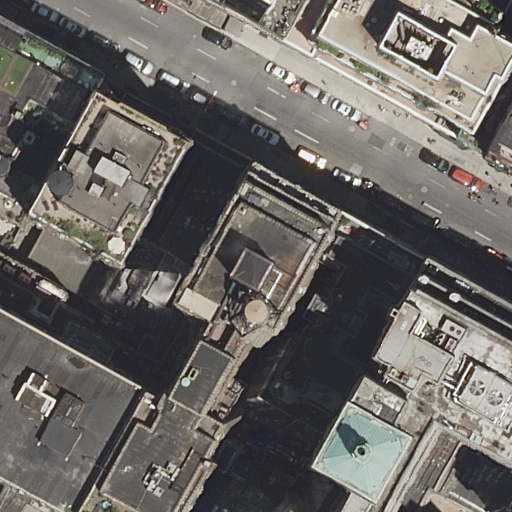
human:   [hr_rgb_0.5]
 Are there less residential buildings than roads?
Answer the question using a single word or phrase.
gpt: no

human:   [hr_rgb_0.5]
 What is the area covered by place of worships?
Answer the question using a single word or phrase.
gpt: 901m2

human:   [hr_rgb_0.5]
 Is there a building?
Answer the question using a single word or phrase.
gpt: yes

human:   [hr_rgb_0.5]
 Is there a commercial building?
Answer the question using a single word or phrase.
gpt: no

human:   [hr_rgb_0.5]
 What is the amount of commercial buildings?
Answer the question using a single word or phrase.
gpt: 0

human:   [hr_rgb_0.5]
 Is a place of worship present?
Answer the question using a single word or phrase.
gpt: yes

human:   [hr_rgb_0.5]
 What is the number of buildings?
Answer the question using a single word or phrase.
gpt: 13

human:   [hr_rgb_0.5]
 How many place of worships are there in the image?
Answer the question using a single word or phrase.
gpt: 1

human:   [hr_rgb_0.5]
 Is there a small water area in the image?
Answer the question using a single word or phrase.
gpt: no

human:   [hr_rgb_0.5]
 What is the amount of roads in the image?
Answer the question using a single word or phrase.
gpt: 1

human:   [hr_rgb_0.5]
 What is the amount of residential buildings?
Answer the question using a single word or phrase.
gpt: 12

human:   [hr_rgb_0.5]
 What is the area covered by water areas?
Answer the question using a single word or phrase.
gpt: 0m2

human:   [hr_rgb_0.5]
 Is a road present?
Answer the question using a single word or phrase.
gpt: yes

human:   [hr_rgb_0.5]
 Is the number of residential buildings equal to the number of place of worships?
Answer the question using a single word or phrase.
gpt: no

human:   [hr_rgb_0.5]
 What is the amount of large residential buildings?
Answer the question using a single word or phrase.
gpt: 6

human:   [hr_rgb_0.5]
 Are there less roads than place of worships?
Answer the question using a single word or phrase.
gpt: no

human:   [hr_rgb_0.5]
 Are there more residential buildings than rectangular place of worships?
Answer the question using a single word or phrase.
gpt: yes

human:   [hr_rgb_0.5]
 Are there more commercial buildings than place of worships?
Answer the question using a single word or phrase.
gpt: no

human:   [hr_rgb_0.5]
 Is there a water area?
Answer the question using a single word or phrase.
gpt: no

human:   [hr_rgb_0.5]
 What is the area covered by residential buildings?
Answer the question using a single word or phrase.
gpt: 6874m2

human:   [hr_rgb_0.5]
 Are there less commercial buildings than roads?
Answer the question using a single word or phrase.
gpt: yes

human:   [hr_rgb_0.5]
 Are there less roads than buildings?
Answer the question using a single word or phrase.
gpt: yes

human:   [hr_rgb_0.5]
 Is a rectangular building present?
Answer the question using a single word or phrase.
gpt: yes

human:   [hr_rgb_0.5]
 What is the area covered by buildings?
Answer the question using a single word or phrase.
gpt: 6914m2

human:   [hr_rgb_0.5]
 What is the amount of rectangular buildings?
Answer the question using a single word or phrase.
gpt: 6

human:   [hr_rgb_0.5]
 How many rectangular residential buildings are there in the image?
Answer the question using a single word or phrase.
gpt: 5

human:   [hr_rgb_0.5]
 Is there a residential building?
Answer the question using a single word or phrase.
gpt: yes

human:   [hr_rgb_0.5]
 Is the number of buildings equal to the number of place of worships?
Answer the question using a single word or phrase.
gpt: no

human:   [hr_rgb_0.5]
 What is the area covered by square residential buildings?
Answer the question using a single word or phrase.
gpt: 0m2

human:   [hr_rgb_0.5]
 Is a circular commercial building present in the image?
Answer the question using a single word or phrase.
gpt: no

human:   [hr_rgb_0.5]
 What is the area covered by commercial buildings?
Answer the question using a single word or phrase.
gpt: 0m2

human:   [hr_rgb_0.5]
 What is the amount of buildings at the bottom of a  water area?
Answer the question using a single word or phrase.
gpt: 0

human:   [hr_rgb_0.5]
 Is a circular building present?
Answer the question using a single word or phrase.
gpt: no

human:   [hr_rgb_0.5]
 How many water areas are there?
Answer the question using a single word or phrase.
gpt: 0

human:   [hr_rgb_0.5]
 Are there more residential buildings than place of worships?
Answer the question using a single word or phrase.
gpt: yes

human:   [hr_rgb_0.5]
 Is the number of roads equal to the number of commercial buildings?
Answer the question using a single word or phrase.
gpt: no

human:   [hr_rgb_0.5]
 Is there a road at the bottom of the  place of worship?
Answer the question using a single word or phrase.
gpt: no

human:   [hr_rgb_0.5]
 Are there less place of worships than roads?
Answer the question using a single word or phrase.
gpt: no

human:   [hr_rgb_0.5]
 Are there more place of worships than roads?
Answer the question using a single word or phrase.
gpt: no

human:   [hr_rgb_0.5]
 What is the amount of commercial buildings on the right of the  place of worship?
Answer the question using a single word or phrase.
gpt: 0

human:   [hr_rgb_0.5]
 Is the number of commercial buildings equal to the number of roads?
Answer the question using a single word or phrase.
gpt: no

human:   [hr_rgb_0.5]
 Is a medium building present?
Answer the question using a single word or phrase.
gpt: yes

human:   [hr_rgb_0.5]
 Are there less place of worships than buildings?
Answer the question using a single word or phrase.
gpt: yes

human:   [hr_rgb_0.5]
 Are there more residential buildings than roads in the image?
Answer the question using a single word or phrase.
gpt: yes

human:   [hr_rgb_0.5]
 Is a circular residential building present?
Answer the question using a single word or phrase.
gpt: no

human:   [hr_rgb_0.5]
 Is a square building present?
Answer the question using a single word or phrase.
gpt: no

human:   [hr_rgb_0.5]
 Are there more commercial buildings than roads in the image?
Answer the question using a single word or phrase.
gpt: no

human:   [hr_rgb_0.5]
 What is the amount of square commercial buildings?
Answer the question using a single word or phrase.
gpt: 0

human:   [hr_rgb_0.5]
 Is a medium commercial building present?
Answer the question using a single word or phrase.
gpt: no

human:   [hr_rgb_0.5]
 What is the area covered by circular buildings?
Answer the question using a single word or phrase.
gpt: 0m2

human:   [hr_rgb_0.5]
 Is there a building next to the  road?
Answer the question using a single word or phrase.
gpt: yes

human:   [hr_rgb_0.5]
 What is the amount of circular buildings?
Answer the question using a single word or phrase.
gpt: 0

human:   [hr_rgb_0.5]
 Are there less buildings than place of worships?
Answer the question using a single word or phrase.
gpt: no

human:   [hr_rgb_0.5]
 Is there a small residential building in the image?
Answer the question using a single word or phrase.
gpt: yes

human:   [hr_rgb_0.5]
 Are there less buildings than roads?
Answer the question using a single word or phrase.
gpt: no

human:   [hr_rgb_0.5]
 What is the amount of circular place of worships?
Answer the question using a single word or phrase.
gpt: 0

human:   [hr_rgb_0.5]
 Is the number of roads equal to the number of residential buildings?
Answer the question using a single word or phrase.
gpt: no

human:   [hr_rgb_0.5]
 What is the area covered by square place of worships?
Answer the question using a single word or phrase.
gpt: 0m2

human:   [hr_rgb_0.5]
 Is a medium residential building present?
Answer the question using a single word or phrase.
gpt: yes

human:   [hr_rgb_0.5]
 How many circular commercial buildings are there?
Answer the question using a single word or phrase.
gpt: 0

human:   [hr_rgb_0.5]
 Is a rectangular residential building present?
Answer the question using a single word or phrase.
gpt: yes

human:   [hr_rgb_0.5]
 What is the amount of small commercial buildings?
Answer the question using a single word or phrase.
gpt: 0

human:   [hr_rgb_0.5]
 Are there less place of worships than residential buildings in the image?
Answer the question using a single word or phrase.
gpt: yes

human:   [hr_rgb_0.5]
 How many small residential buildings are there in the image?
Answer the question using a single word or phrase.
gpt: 3